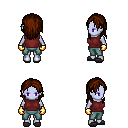
a pixel art fantasy rpg character, female body template, dark elf, purple skin, maroon sleeveless shirt, teal pants, brown long hairstyle, gold gloves, gray slippers, four views (front, back, left, right), 2x2 character sprite sheet, small pixel art, hard edges, no anti-aliasing